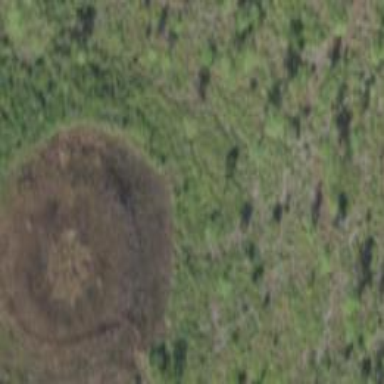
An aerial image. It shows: Marshy wetland area.